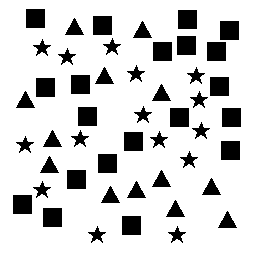
Squares: 20
Triangles: 13
Stars: 15
Total shapes: 48